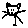
Label: cat